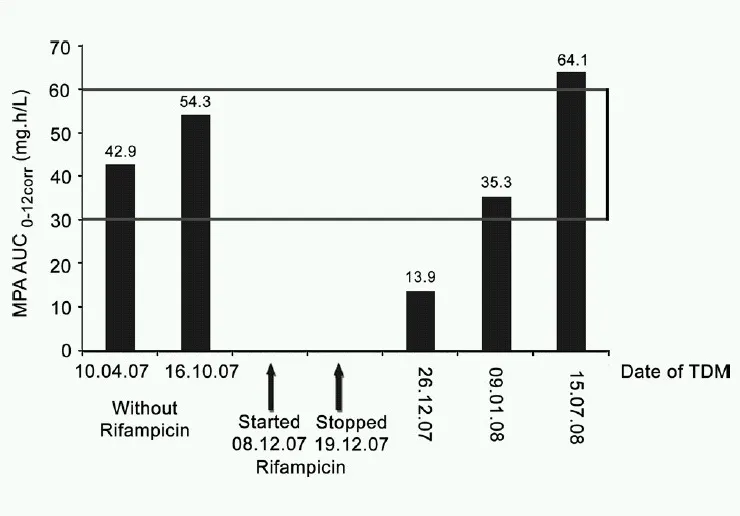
Influence of rifampicin on mycophenolic acid area under the curve over the time.
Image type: pathology (immunostaining)